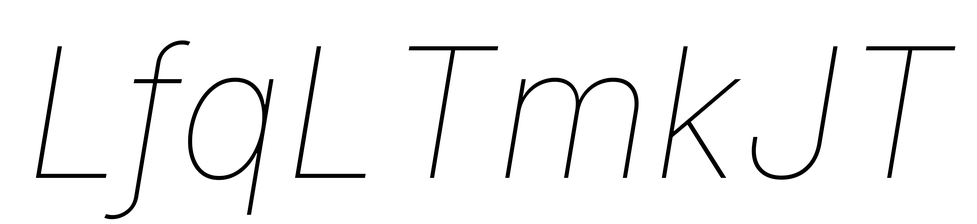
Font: Inter-Italic_Thin_Italic